Field crop: maize
Growth stage: 2
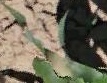
Species: maize